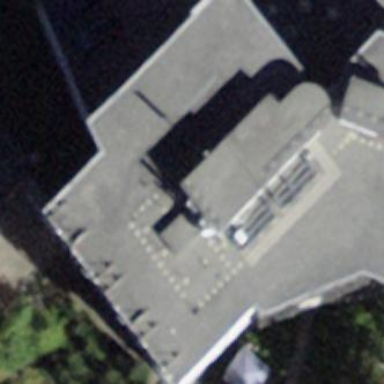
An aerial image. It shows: Hotel building.